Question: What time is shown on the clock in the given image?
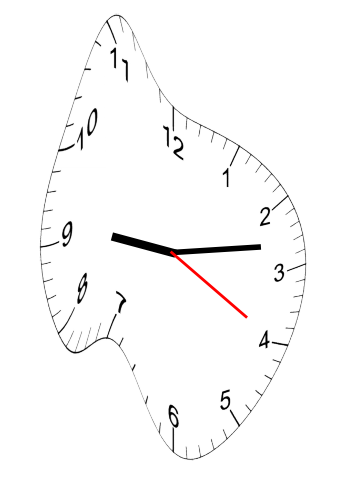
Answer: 09:13:20